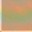
Piece: xx